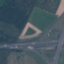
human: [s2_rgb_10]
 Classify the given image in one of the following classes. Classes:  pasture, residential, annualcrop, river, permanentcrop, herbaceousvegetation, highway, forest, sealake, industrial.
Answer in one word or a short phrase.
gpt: Highway